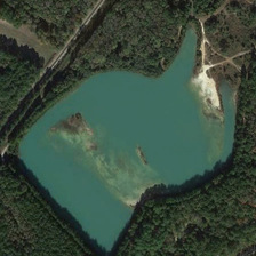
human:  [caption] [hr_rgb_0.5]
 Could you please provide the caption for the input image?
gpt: What is contaminated is the water in the pond.

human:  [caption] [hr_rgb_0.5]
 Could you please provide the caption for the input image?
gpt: What is contaminated is the water in the pond.

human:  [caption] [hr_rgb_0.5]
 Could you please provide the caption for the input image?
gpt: Water pollution in the pond has been accepted.

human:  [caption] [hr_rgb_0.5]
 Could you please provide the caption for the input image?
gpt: is received pollution from the water in the lake.

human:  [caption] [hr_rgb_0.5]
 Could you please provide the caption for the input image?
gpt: The water is polluted by the pond.